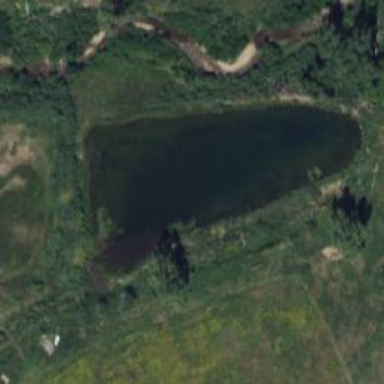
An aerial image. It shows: Lake surrounded by natural water.